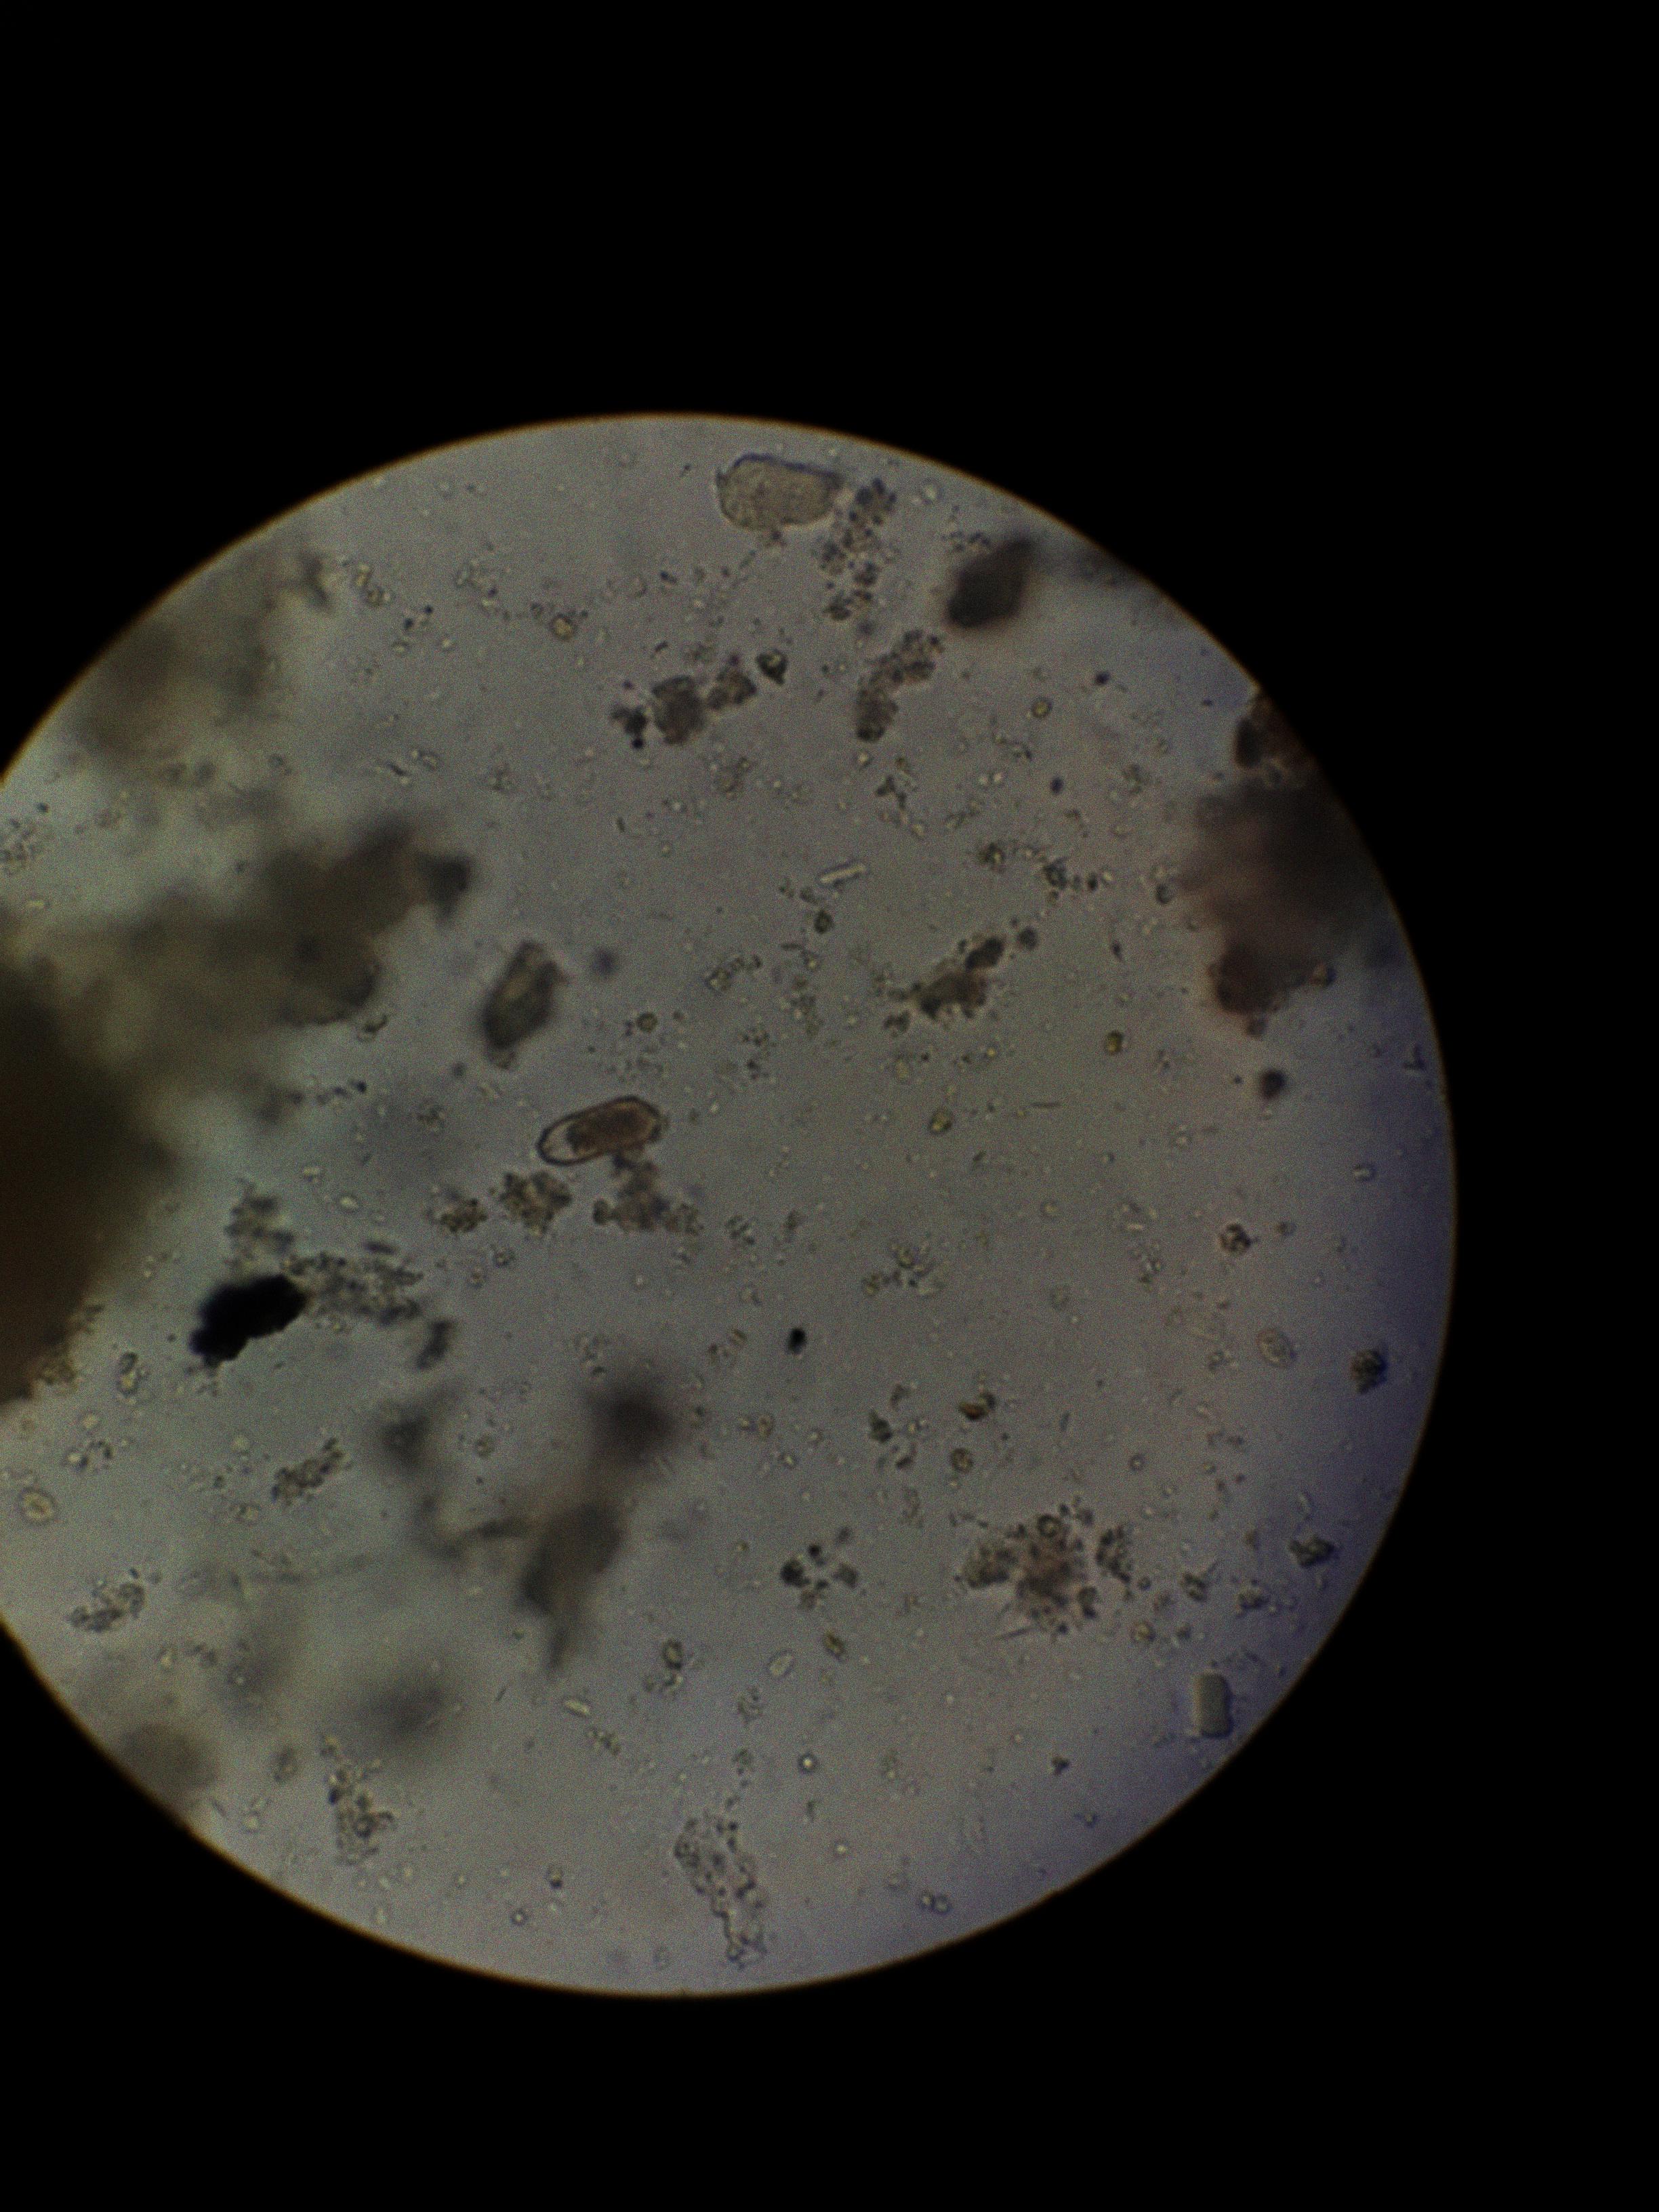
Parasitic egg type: Capillaria philippinensis